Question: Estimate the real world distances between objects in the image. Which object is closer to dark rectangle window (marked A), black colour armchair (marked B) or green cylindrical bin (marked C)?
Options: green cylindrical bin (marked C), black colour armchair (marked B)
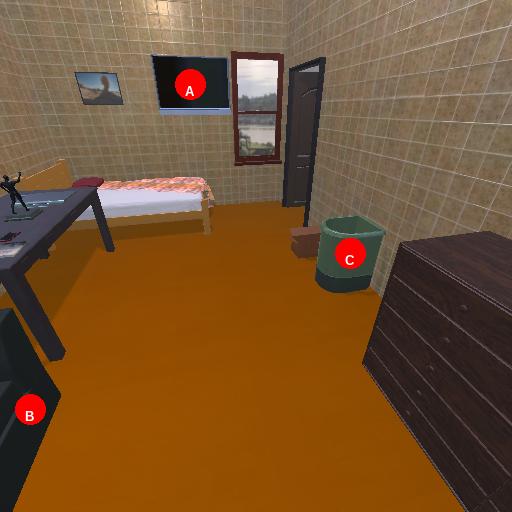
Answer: green cylindrical bin (marked C)